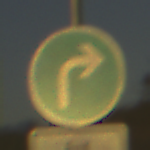
Verkehrszeichen: VorgeschriebeneFahrtrichtungRechts
Zusatzzeichen unten: EinspurigeFahrzeugeFrei1
Umgebung: Outdoor, RoadRail
Tageszeit: SunriseSunset
Wetter: PartlyCloudy
Licht: Natural
Jahreszeit: NotSpecified
Kontrast: HighContrast